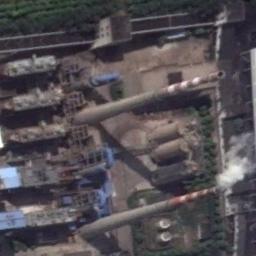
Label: thermal_power_station